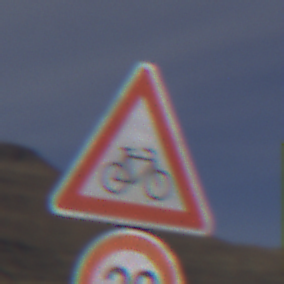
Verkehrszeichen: RadverkehrLinks
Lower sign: Geschwindigkeit20
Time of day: MorningAfternoon
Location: Outdoor (Nature)
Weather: PartlyCloudy
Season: NotSpecified
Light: Natural